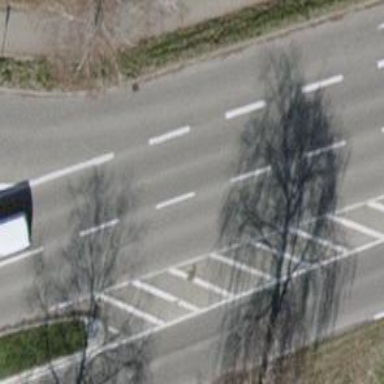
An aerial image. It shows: Primary road with asphalt surface.